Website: lowes
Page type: customer-info-address
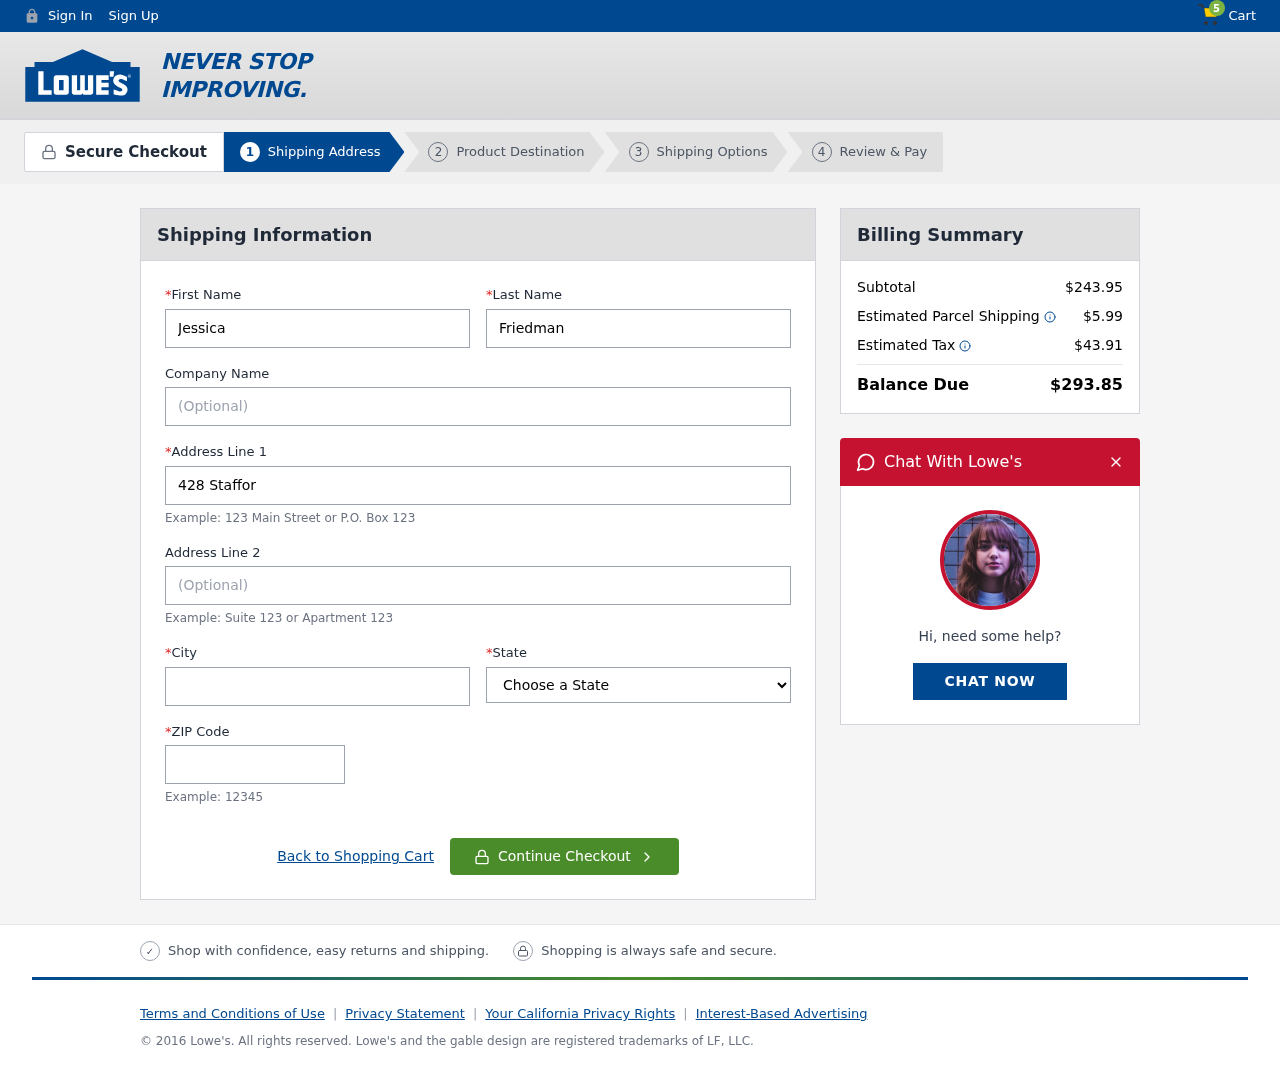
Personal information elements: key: PII_CITY
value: Hughesmouth
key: PII_FIRSTNAME
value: Jessica
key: PII_LASTNAME
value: Friedman
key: PII_POSTCODE
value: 33835
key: PII_STATE
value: Maryland
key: PII_STREET
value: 428 Stafford Fall Suite 286
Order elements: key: ORDER_NUM_ITEMS
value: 5
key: ORDER_SUBTOTAL
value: $243.95
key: ORDER_SHIPPING_COST
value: $5.99
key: ORDER_TAX
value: $43.91
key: ORDER_TOTAL
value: $293.85